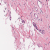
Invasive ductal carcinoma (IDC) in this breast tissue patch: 0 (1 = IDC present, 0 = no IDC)